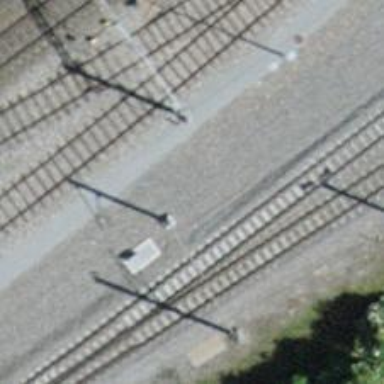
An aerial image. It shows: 1-track yard used for service.